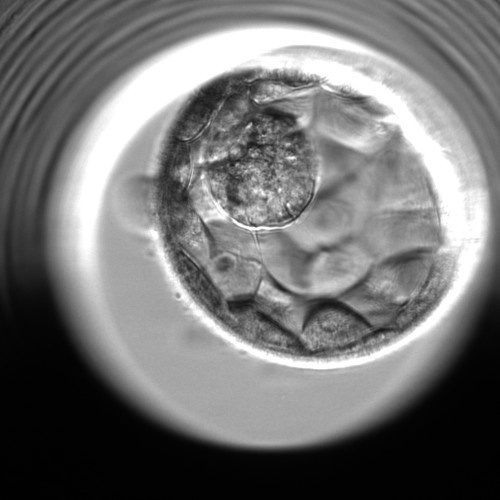
Embryo quality: good